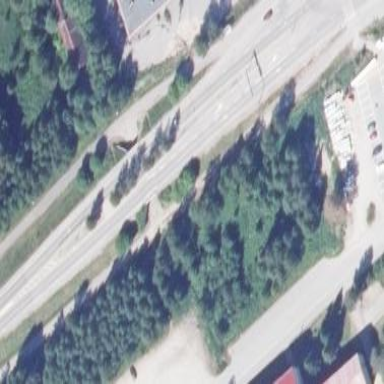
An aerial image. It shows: Grassy area with traffic island.